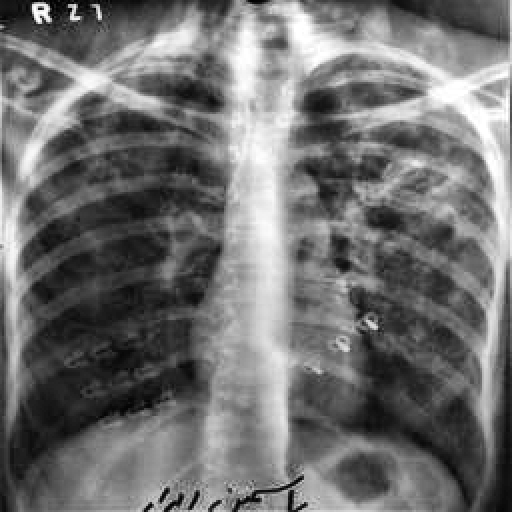
Finding: TUBERCULOSIS